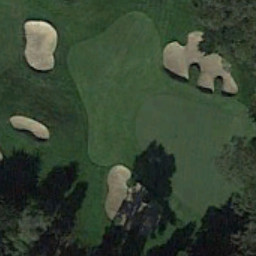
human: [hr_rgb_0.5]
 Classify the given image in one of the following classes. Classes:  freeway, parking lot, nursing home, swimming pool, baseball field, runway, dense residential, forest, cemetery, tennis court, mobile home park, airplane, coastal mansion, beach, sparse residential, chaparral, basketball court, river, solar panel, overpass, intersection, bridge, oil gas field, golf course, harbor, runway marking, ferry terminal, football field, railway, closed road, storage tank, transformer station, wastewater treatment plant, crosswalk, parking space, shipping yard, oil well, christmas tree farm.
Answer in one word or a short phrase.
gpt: golf course